Field crop: tomato
Growth stage: 1
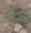
Species: solanum